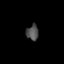
Tissue: skin
Cell type: Fibroblasts
Senescence score: 0.8161
Nuclear area (px): 188
Mean DAPI intensity: 77.021